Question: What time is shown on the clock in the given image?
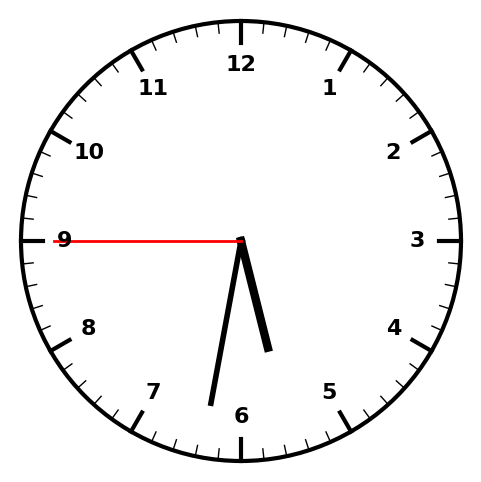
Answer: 05:31:45